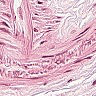
Metastatic tissue present: no